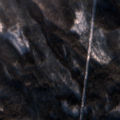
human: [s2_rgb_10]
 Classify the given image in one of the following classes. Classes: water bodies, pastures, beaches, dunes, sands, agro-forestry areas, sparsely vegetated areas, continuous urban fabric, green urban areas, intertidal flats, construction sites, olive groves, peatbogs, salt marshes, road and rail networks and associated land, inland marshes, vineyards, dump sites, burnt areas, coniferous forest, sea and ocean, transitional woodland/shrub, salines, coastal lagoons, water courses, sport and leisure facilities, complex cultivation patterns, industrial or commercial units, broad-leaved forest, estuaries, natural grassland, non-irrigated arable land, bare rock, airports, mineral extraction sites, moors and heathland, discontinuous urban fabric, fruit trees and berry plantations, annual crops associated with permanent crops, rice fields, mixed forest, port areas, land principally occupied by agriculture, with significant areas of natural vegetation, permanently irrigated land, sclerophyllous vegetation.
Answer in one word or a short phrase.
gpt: coniferous forest, mixed forest, transitional woodland/shrub